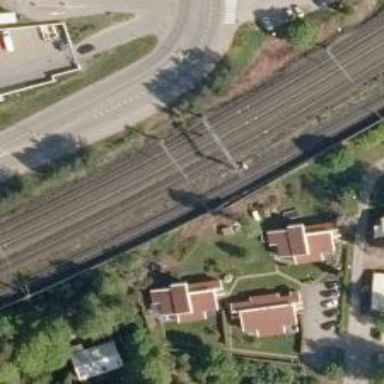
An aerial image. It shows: Railway signal.